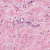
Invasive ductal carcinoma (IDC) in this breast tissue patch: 0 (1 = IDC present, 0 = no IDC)